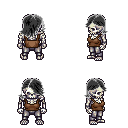
a pixel art fantasy rpg character, male body template, skeleton, brown pirate shirt, metal pants, gray swoop hairstyle, four views (front, back, left, right), 2x2 character sprite sheet, small pixel art, hard edges, no anti-aliasing